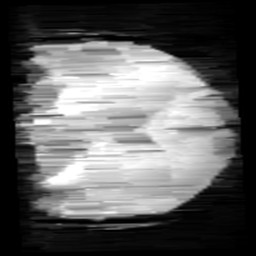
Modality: minIP
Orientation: coronal
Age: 9
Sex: female
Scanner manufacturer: siemens
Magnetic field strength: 3 T
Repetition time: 0.027 s
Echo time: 0.02 s